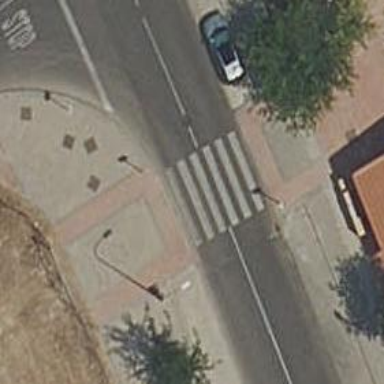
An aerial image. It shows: Zebra crossing on the road.